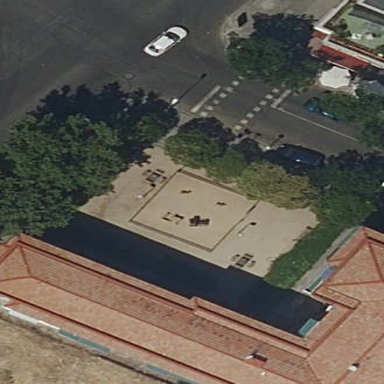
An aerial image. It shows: Playground with gravel surface.